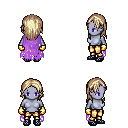
a pixel art fantasy rpg character, female body template, dark elf, purple skin, maroon tattered cape, gold greaves, white blonde long hairstyle, gold gloves, ghillies, four views (front, back, left, right), 2x2 character sprite sheet, small pixel art, hard edges, no anti-aliasing